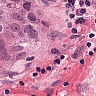
Metastatic tissue present: yes